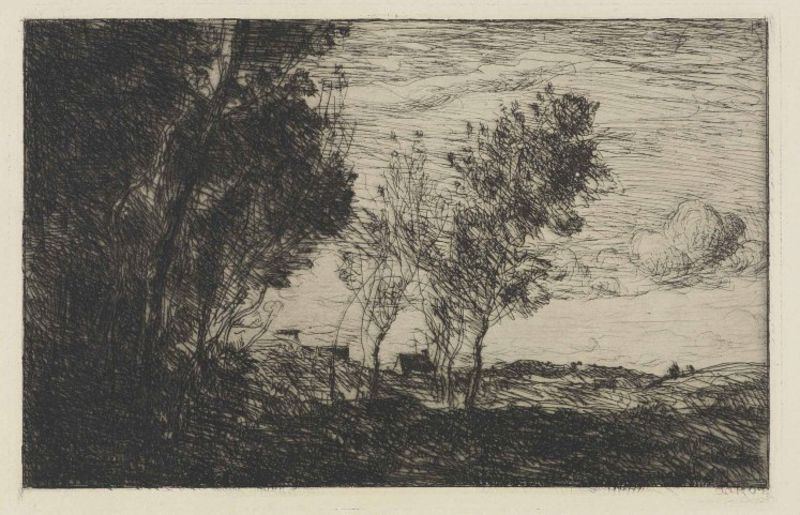
Titel: In den Dünen (Dans les dunes: Souvenir du Bois de la Haye)
Künstler: Camille Corot
Standort: Karlsruhe
Institution: Staatliche Kunsthalle Karlsruhe
Schlagwörter: baum, blätter, dunkel, himmel, laub, schatten, weiß, wolken, bäume, landschaft, äste, grau, nacht, schwarz, skizze, zeichnung, dach, gebäude, gras, haus, wiese, wolke, weit, bild, signatur, erde, feld, ferne, horizont, häuser, hügel, natur, vieh, weide, wind, zweige, büsche, boden, land, gebeugt, wald, helldunkel, bewegt, schnell, küste, papier, düster, dorf, dächer, grafik, graphik, herbst, weis, idylle, signiert, querformat, sturm, stämme, duktus, goya, fein, dünn, geneigt, striche, waldrand, tusche, heide, kohle, windig, druck, schraffur, radierung, stich, schwarzweiß, strich, wirr, schraffiert, bleistift, kohlezeichnung, zeichnen, hügelig, ländlich, dickicht, siedlung, chiaroscuro, gezeichnet, biegen, schwarz/weiß, schwungvoll, landschaftt, shcwarz, wirrwarr, niedriger horizont, papierarbeit, rasch, wolden, häuseer, bedeckzt, 09, nwoken, tusche#, bewergt